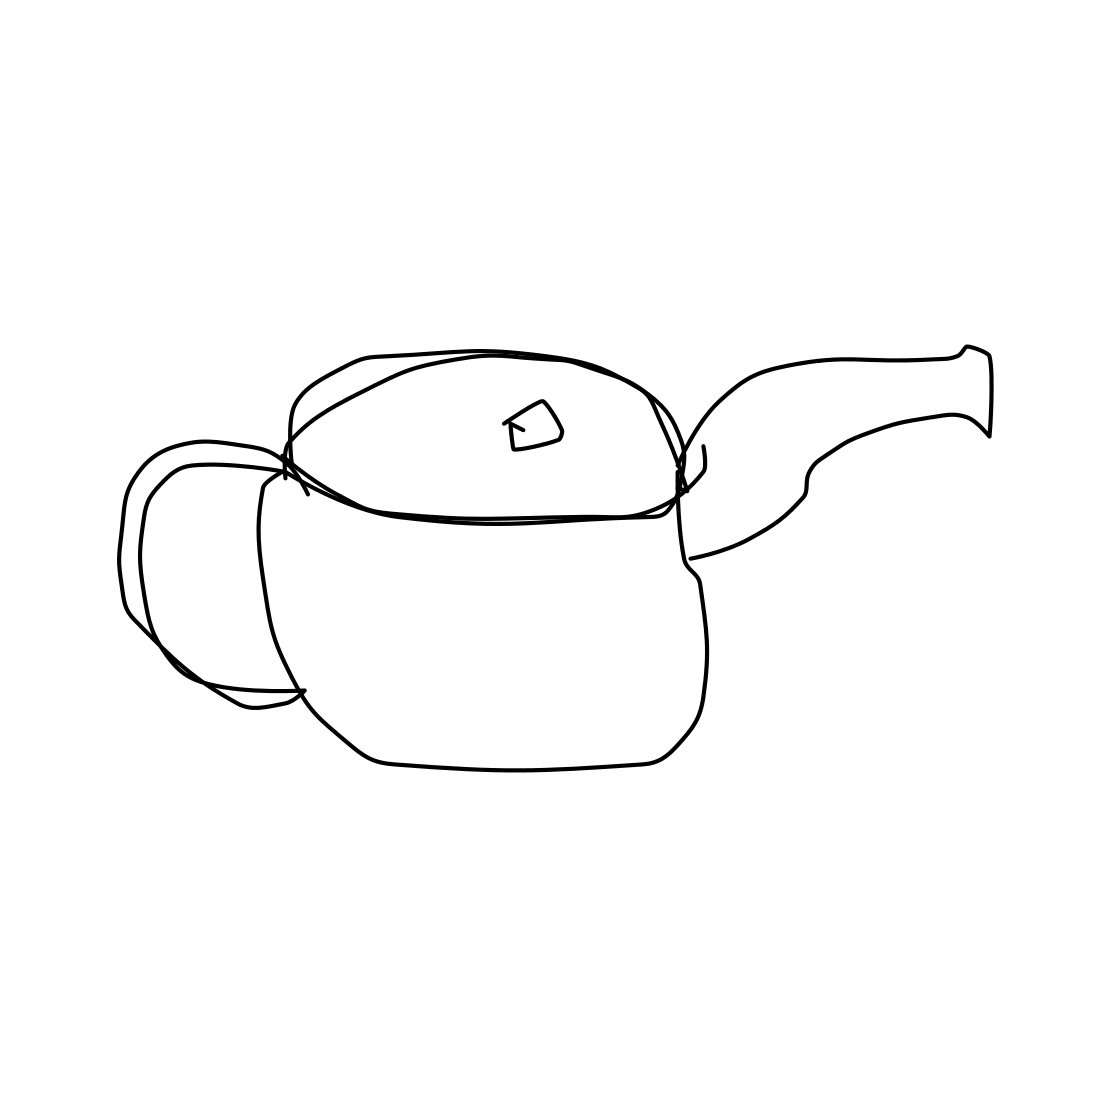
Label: teapot